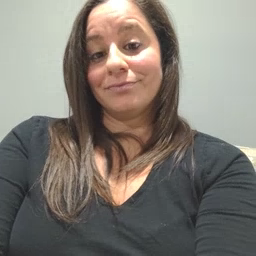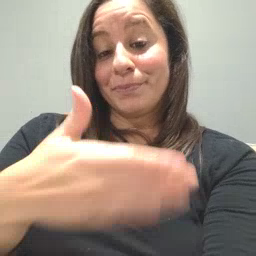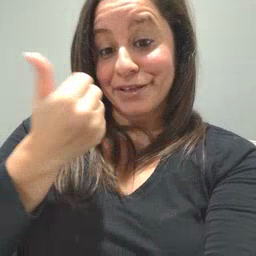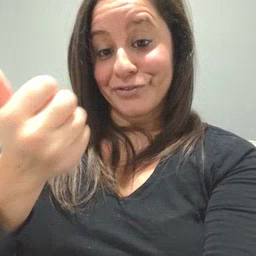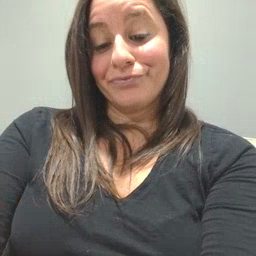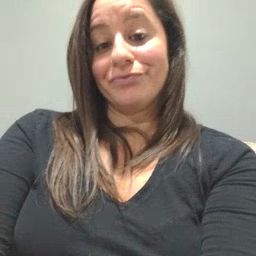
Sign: better